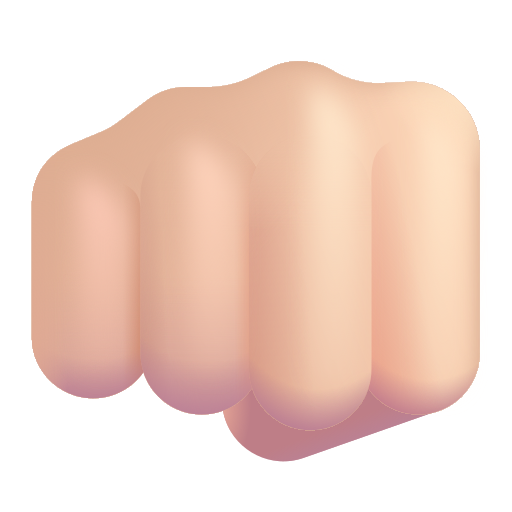
oncoming fist color light